Question: I am using telerik grid for mvc in operation mode and i want find the sort and filter event that is when i click the column header for sorting the 'sort' event is called and i want to reset a certain variable when sort is called how can i do that...
The click event is not being recognized when i click on the header part dont know why but some how its being cancelled
i have tried binding it explicitly and tried namespacing the event but it didnt work
'''
$(".thead").bind("click.namespace");
'''
or
'''
$(".t-link").bind("click.namespace");
'''
or
'''
$("#gridID>table>thead").bind("click.namespace");
'''
couldn't capture it with
'''
$(".thead").live("click.namespace", function (e) {
console.log("t-head");
});
'''
or if i do
'''
$(document).click(function (e) {
console.log(e.target);
console.log($(e.target).attr("class"));
});
'''
works well with clicks on the table cell but when click on the column header nothing gets logged

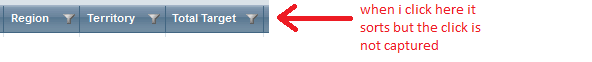
Answer: '''
.ClientEvents(events => events.OnDataBinding("yourFunction"))
function yourFunction() {
alert("the grid is being databound - sort, filter, grouping or refresh has been used.");
}
'''